Question: <URL> how to enable anonymous authentication and specifically set a username and password for the credentials. Can anyone tell me if it's possible using .NET to set the credentials to use the Application Pool's identity instead? I don't see a way of doing that programmatically.

'''
Public Sub CreateApplication(ByVal website As String, ByVal application As String, ByVal path As String, applicationPoolName As String)
Using manager As New ServerManager()
manager.Sites(website).Applications.Add("/" & application, path)
manager.CommitChanges()
manager.Sites(website).Applications("/" & application).ApplicationPoolName = applicationPoolName
Dim config As Configuration = manager.GetApplicationHostConfiguration
Dim anonymousAuthenticationSection As ConfigurationSection = config.GetSection("system.webServer/security/authentication/anonymousAuthentication", website & "/" & application)
anonymousAuthenticationSection("enabled") = True
manager.CommitChanges()
End Using
End Sub
'''
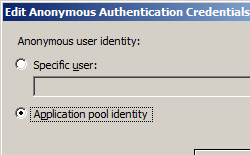
Answer: Late reply (hopefully it will help someone) you can set it to use the application pool identity by simply setting the username and password blank for that part of the config e.g.
( excuse the C# syntax )
'''
var config = _IIS.GetApplicationHostConfiguration();
var anonymousAuthenticationSection = config.GetSection( "system.webServer/security/authentication/anonymousAuthentication", name );
anonymousAuthenticationSection[ "enabled" ] = true;
//use app pool user
anonymousAuthenticationSection[ "userName" ] = "";
anonymousAuthenticationSection[ "password" ] = "";
'''